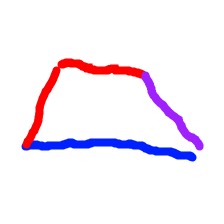
Shape: trapezoid